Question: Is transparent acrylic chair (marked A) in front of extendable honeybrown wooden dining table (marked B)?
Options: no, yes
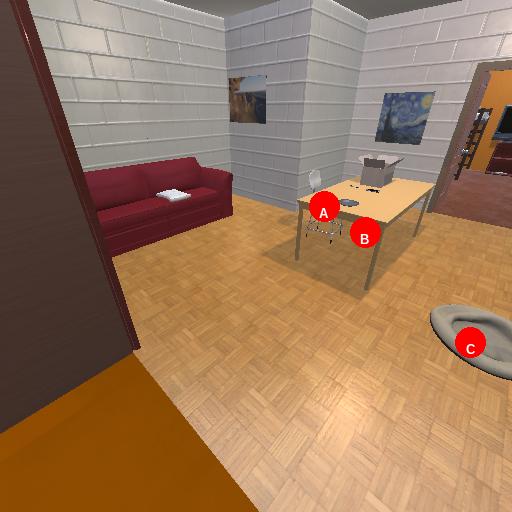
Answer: no